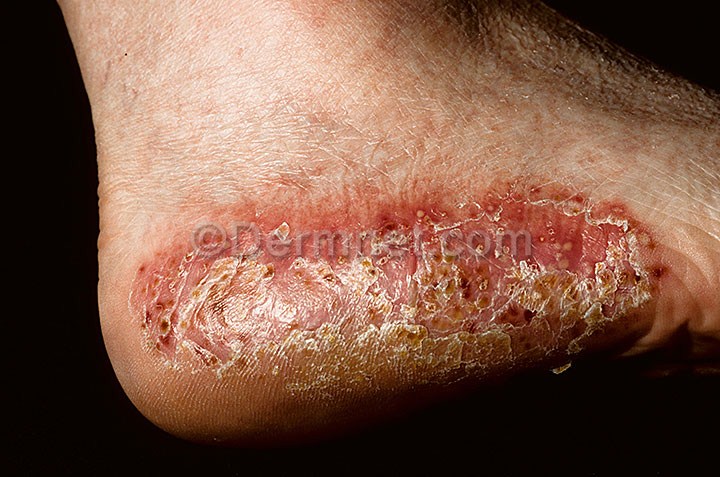
Disease: Eczema Photos